Interaction volume radius: 5 \u00c5
Interaction volume height: 25 \u00c5
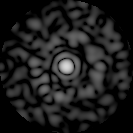
Disorder parameter: 0.8433